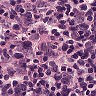
Metastatic tissue present: no